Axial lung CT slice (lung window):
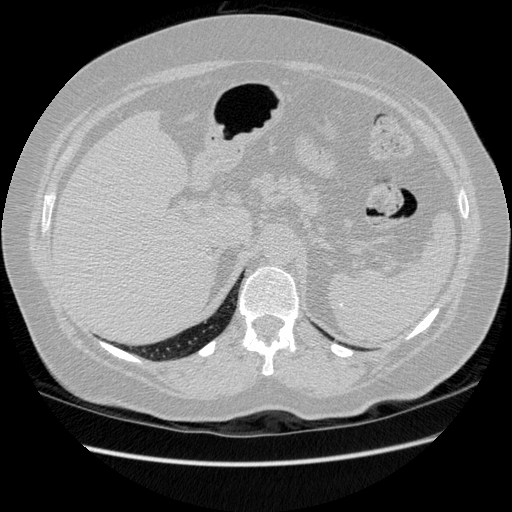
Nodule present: no